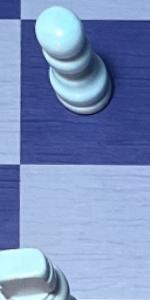
Label: Empty